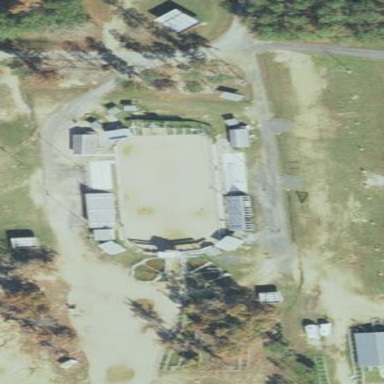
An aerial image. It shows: Equestrian pitch for leisure land sports.